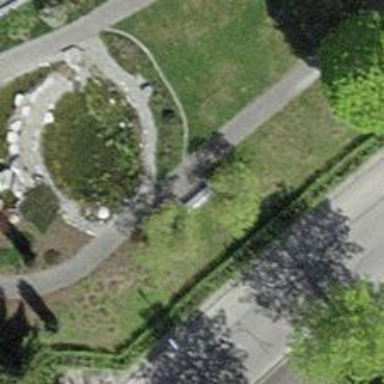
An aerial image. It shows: Bench for seating.